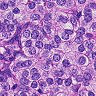
Metastatic tissue present: yes